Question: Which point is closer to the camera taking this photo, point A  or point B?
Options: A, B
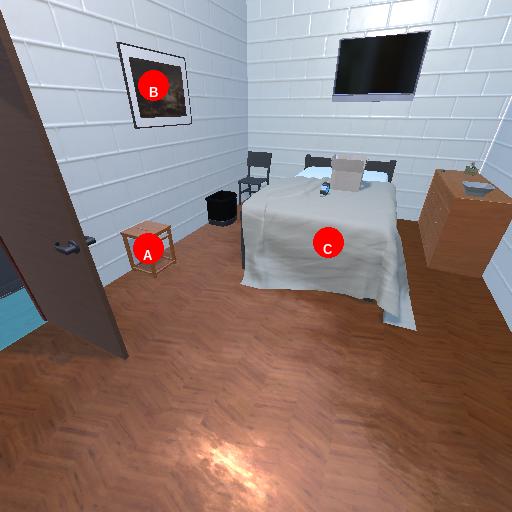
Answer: A